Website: bh-photo
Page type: billing-address
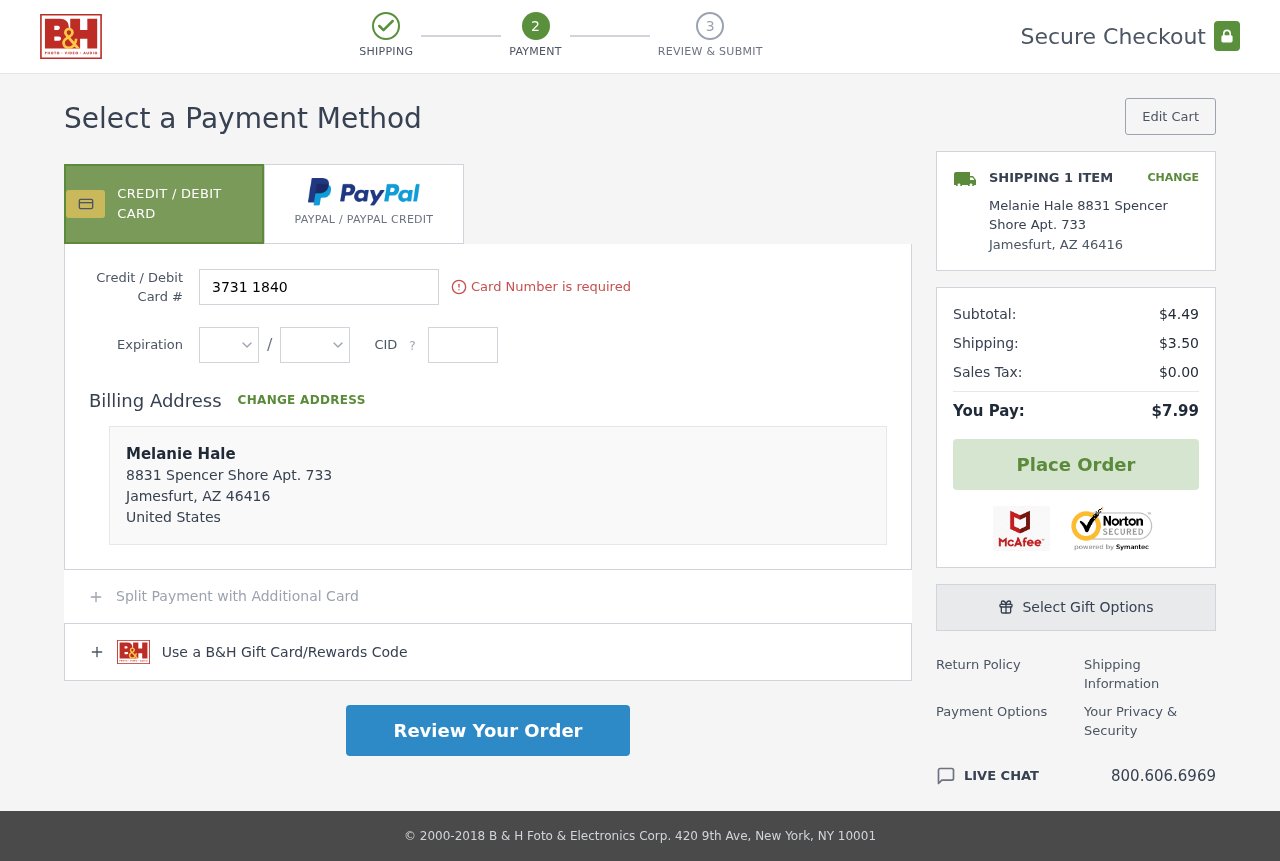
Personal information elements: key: PII_CARD_CVV
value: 5355
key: PII_CARD_EXPIRY_MONTH
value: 07
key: PII_CARD_EXPIRY_YEAR
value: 27
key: PII_CARD_NUMBER
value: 3731 1840 0856 554
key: PII_CITY
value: Jamesfurt
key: PII_COUNTRY
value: United States
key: PII_FULLNAME
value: Melanie Hale
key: PII_FULLNAME2
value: Melanie Hale
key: PII_POSTCODE
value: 46416
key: PII_STATE_ABBR
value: AZ
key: PII_STREET
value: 8831 Spencer Shore Apt. 733
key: PII_POSTCODE_FULL
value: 46416
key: PII_POSTCODE_NUMERIC
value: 46416
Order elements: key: ORDER_NUM_ITEMS
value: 1
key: ORDER_SUBTOTAL
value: $4.49
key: ORDER_SHIPPING_COST
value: $3.50
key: ORDER_TAX
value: $0.00
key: ORDER_TOTAL
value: $7.99